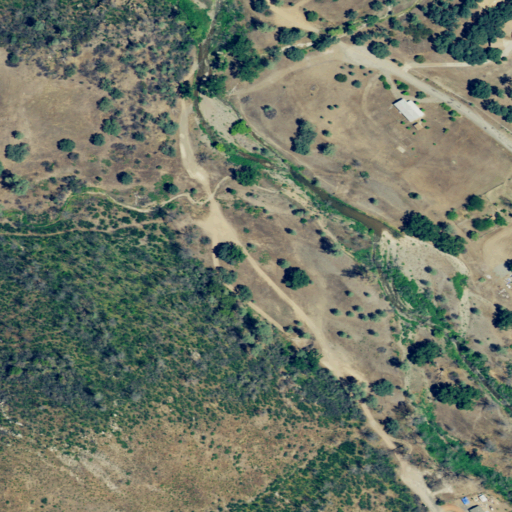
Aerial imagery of valley in California named Bald Hill Canyon containing shrub, grassland, open development, and low intensity development